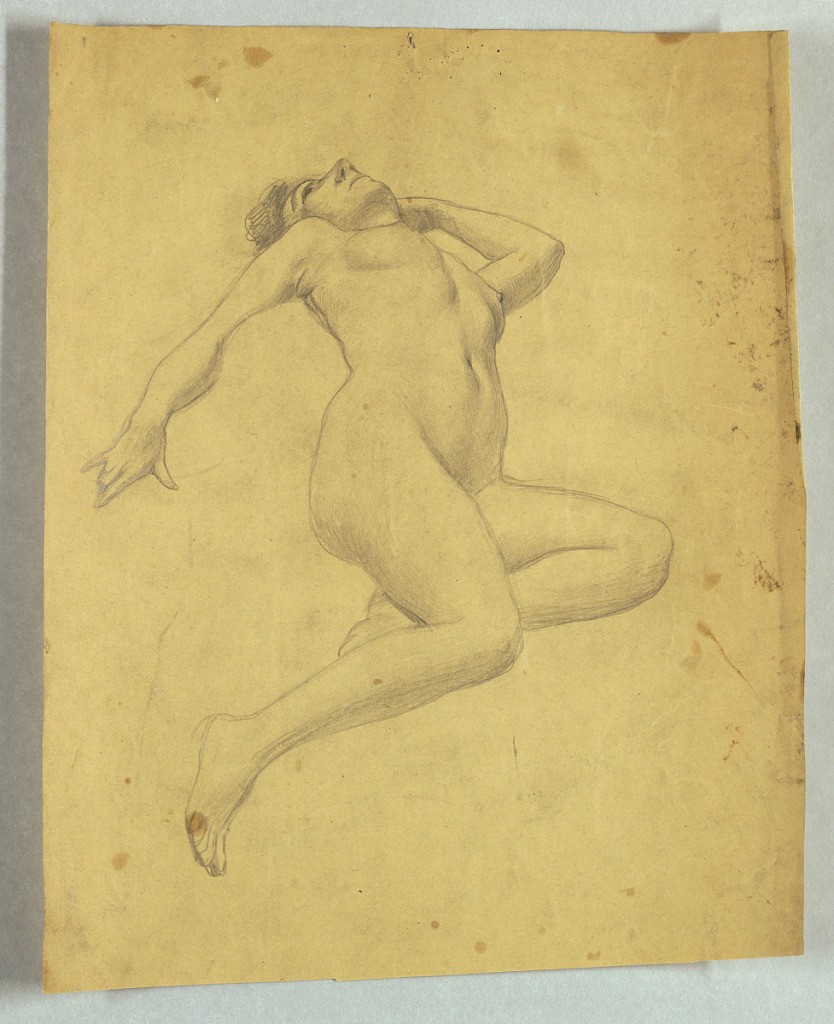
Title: Study of Reclining Nude Figure
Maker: Louis Schaettle, American, 1867–1917
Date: ca. 1900
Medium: Graphite on light brown paper
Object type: Drawing
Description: Reclining female nude shown from the front. The head is dropped back; both legs bent toward left side, left arm bent so that hand rests behind head; right arm is resting and extended toward left.